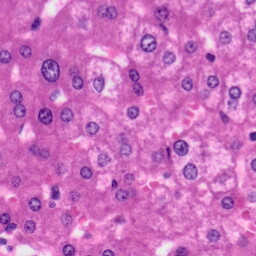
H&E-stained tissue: Liver